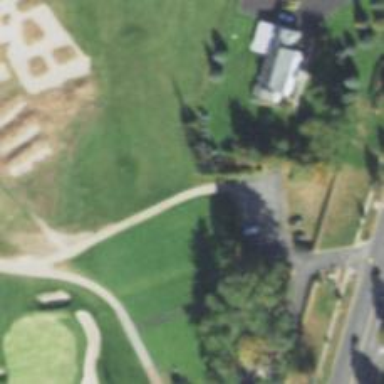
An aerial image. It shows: Path for both roads and golfers.